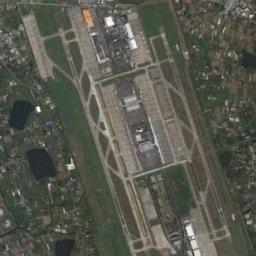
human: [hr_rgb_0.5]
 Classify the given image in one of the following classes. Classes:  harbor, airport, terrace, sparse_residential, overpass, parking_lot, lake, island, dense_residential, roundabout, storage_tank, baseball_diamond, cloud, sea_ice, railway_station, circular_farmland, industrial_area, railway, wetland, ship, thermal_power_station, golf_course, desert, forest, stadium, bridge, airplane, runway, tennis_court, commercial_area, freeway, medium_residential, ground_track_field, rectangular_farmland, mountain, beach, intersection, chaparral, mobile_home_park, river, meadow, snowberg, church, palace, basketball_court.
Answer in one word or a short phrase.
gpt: airport